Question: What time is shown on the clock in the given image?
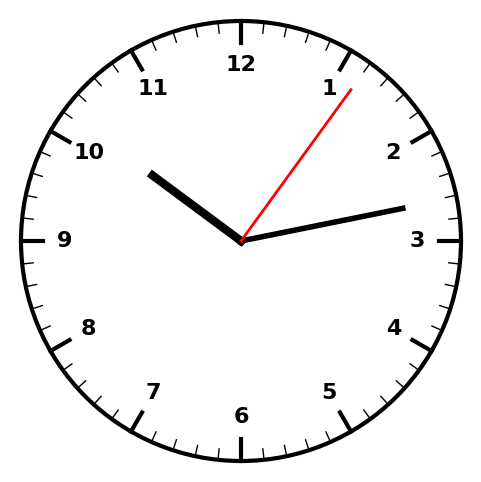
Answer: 10:13:06